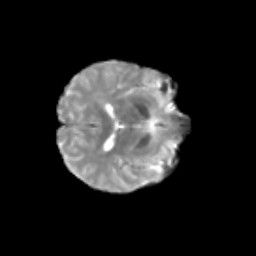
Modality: T2w
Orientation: axial
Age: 23
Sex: male
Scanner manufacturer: siemens
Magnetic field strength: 3 T
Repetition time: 1.8 s
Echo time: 0.07 s